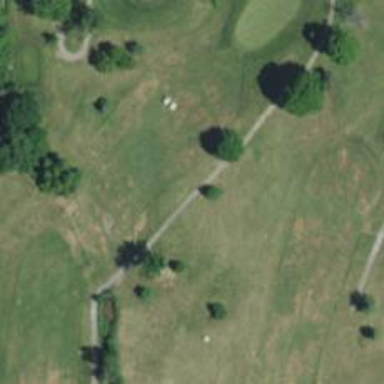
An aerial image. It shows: Service road used as golf cart path.